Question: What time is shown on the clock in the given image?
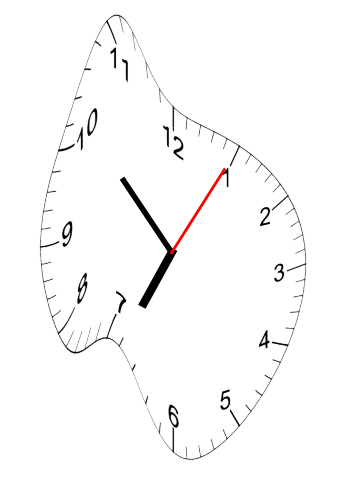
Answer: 06:52:05